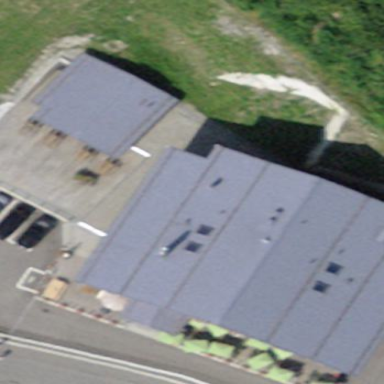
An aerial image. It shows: Gabled-roof building that houses restaurant with hotel accommodations.